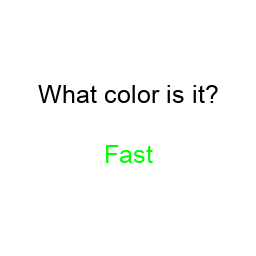
Color: lime
Background color: white
Question text color: black